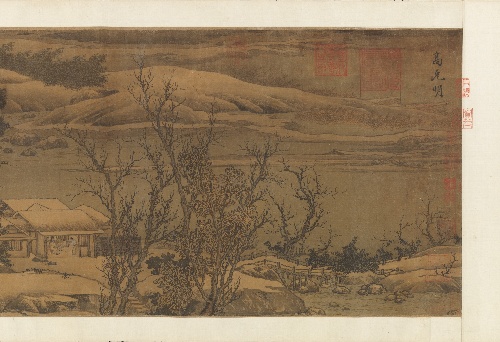
Title: 南宋   傳 劉松年   溪山雪意圖   卷|Snowy landscape with rustic riverside retreat
Artist: Gao Keming|Liu Songnian
Artist bio: ca 1000–1053|Chinese, active ca. 1175–after 1195
Date: ca. late 12th century
Object type: Handscroll
Classification: Paintings
Medium: Handscroll; ink and color on silk
Culture: China
Period: Southern Song dynasty (1127–1279)
Dimensions: Image: 16 3/8 in. × 95 in. (41.6 × 241.3 cm)
Overall with mounting: 16 3/8 in. × 42 ft. 11 5/16 in. (41.6 × 1308.9 cm)
Department: Asian Art
Credit line: Gift of John M. Crawford Jr., 1984
Accession year: 1984
Repository: Metropolitan Museum of Art, New York, NY
Tags: Bridges|Rivers|Trees